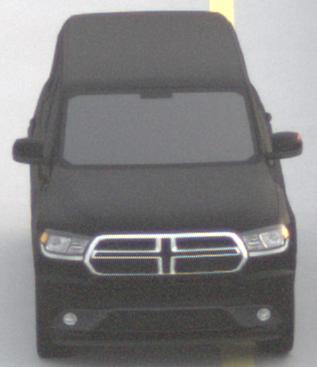
Make: Dodge
Model: Durango
Detailed model: Gen. 3
Model produced from: 2010
Doors: 5
Color: black
Road condition: dry road
Daytime: sunrise or sunset
Contrast: low contrast